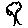
Label: tree